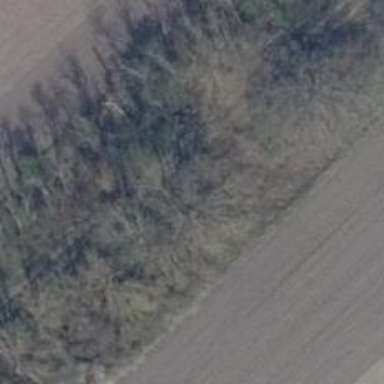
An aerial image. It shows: Row of deciduous broadleaved trees.